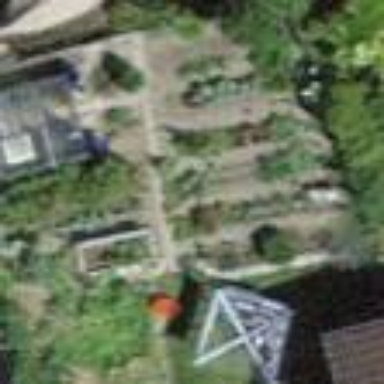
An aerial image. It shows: Garden that is leisure land.